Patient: sex M, age 57
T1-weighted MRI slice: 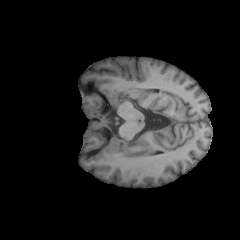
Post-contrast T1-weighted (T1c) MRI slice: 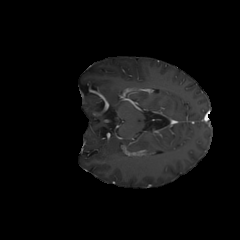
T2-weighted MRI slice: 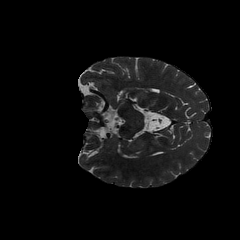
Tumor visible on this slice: no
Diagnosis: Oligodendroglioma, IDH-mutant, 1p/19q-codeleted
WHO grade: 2